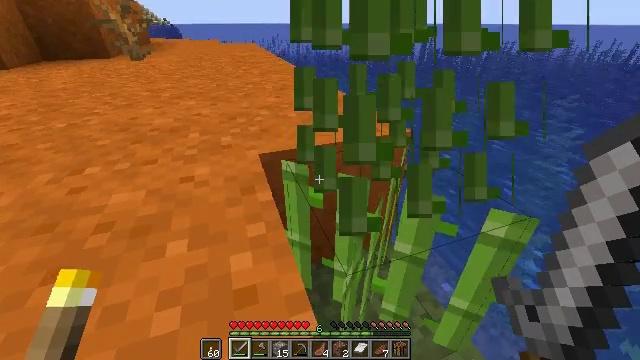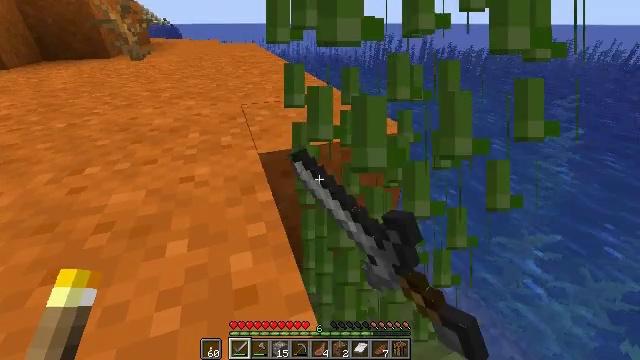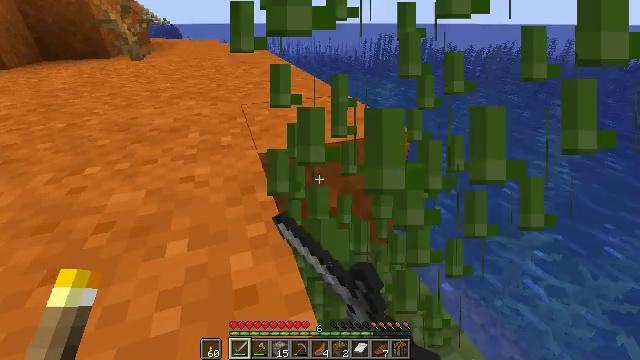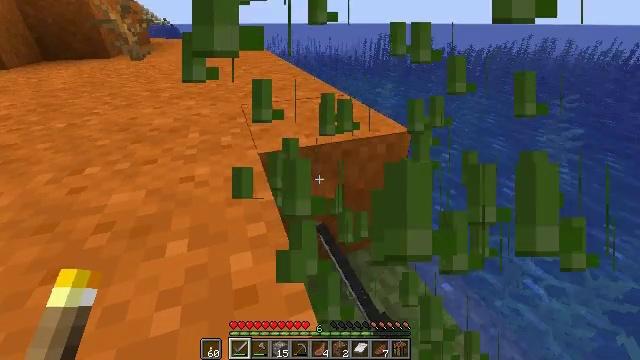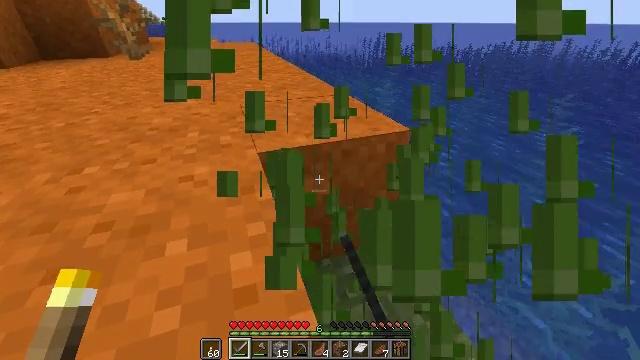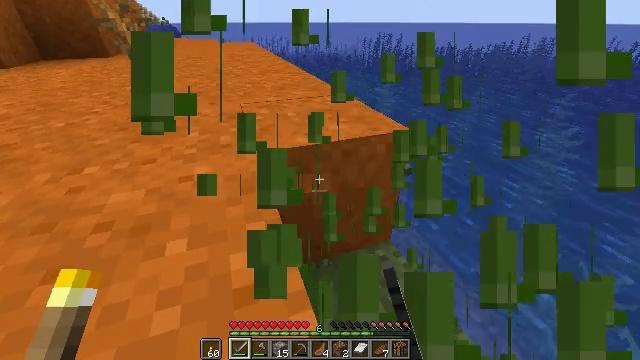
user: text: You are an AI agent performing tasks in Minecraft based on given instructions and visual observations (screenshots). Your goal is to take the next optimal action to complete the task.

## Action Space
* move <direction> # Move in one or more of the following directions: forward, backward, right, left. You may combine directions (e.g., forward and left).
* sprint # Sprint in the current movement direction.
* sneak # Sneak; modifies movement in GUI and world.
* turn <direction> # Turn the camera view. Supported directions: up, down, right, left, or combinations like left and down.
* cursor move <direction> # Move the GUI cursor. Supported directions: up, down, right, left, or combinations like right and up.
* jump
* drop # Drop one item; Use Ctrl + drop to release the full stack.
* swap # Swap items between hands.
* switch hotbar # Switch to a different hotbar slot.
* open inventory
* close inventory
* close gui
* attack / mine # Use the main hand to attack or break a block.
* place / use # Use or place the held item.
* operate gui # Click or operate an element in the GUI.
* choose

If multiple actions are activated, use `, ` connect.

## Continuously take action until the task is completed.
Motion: motion action
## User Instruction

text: Collect sugar cane near water sources.
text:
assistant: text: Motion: attack / mine
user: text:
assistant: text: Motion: attack / mine
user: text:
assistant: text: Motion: attack / mine
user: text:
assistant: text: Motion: no_op
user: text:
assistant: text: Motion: no_op
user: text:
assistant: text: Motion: no_op